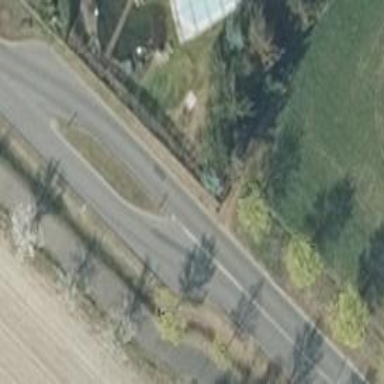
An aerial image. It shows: Unclassified road with asphalt surface.